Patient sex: M
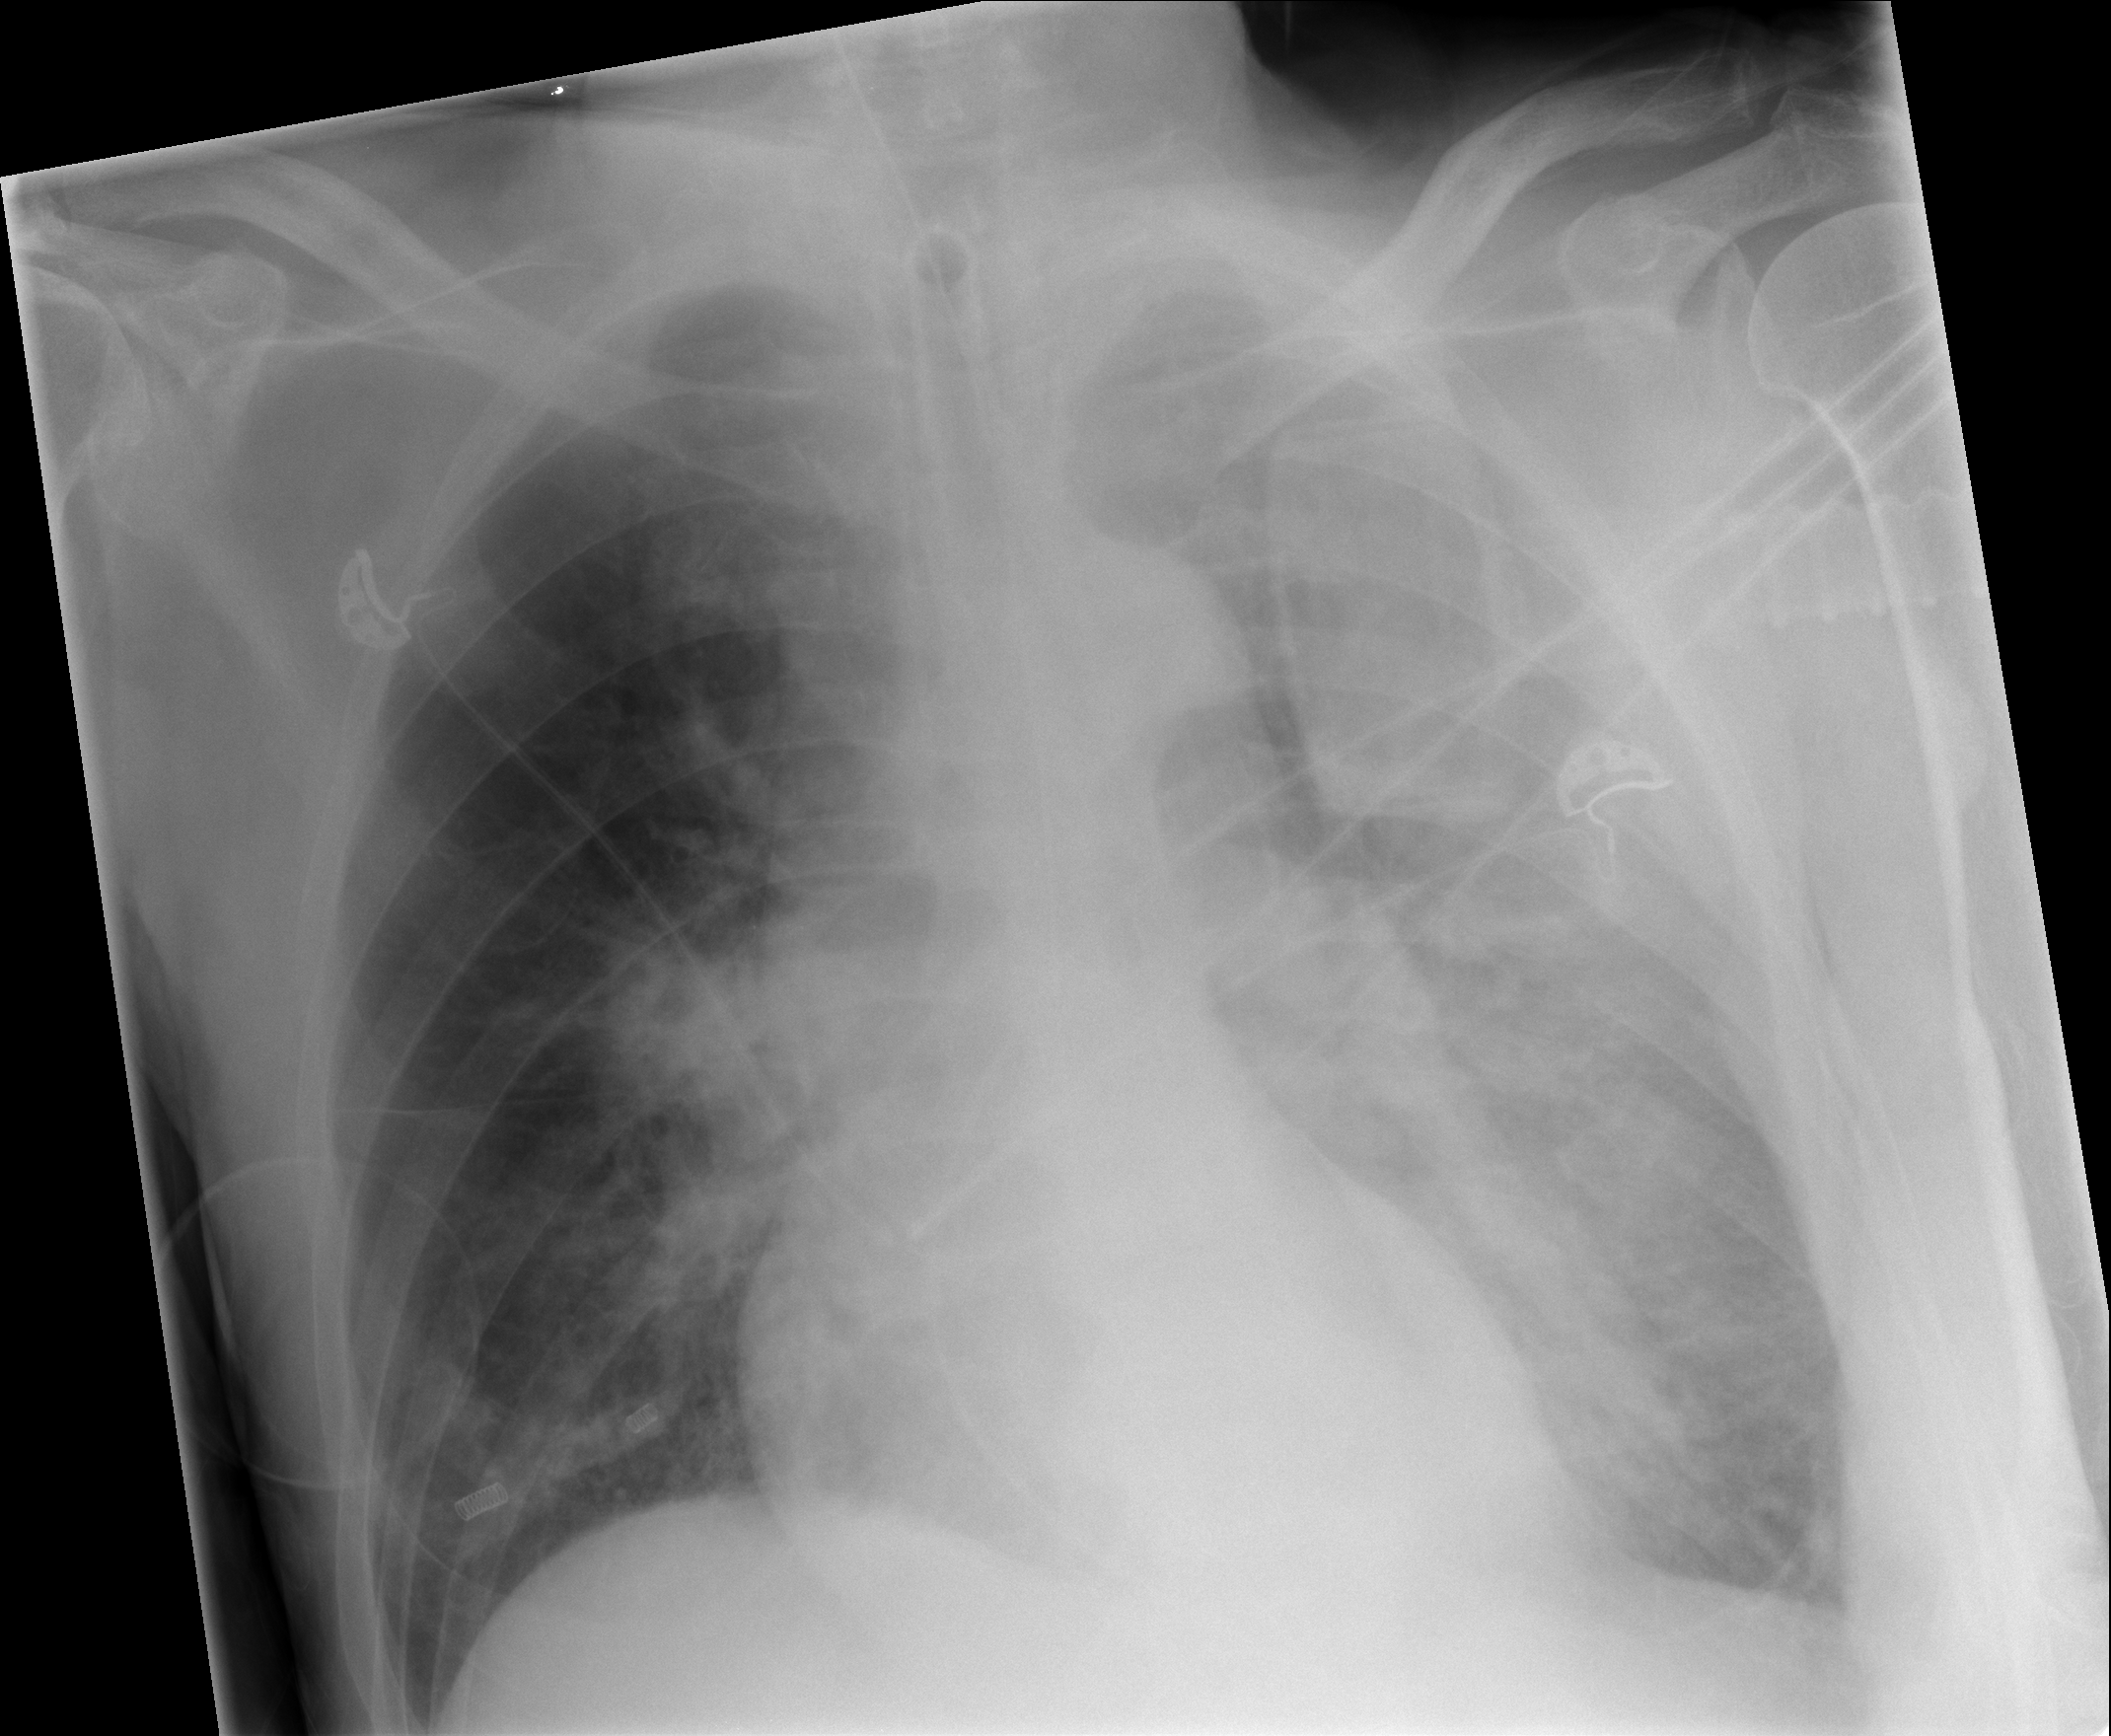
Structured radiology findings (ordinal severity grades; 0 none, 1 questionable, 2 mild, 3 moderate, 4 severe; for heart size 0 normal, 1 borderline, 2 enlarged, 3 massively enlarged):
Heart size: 0
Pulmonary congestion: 2
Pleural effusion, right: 0
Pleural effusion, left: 3
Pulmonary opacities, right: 0
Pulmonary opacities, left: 0
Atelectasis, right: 2
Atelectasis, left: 3